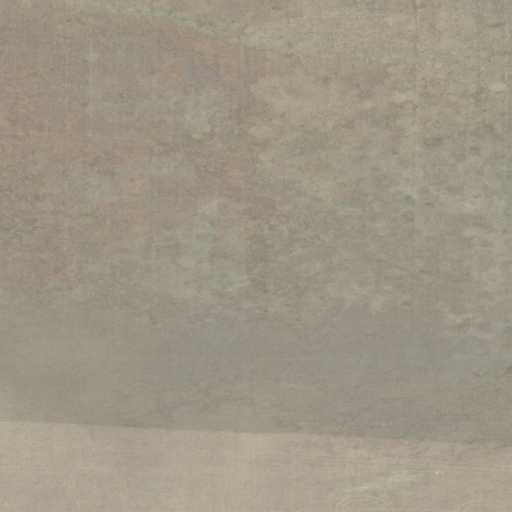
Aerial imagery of valley in Montana named Sand Coulee containing pasture and grassland